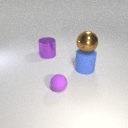
large brown metal sphere above large blue rubber cylinder